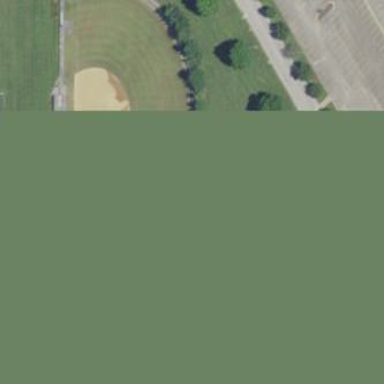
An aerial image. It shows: Softball pitch for leisure and sport activities.